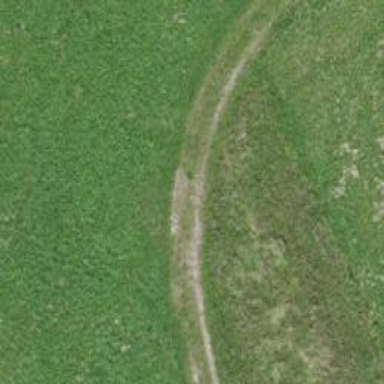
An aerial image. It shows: Grass track road with grade 5 tracktype.